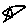
Label: star